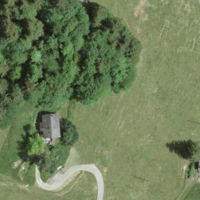
EUNIS habitat code: 24
Species observed at this site:
Cardamine pratensis